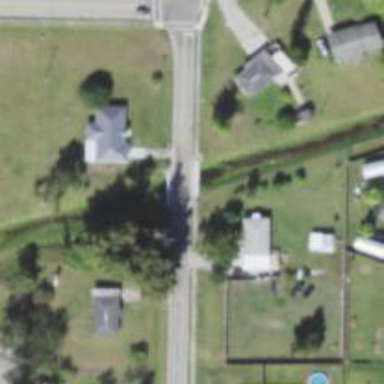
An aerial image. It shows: Residential road with bridge.